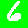
Digit: 6